Question: I have a 'Mainform' with 'textbox' and 'button' to search 'subform' record
it works fine when i directly open 'Mainform' and searching desire record
but when i open my form in 'Navigaition' form it gives me error.
<URL> What i have tried.
Below is my code:
'''
Private Sub cmdSearch_Click()
Dim MainFK As Long
MainFK = DLookup("MainformID", "Subform", "SubformID =" & Me.txtSearch)
Debug.Print MainFK
DoCmd.SearchForRecord acDataForm, "Mainform", acFirst, "MainformID=" &MainFK
End Sub
'''
See Screen Shot:

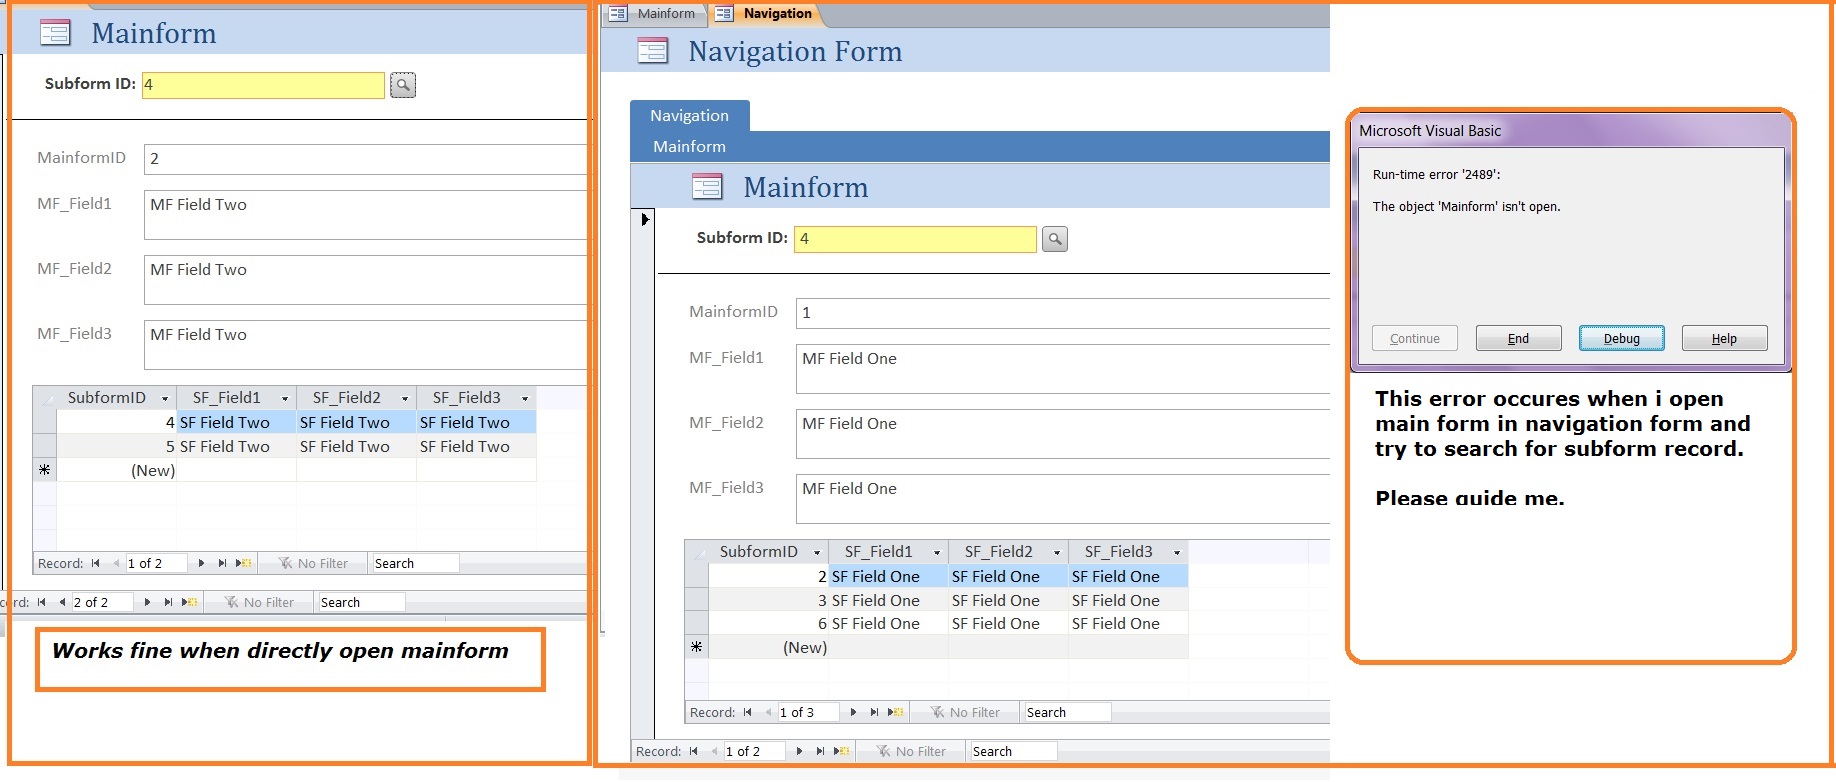
Answer: I think 'DoCmd.SearchForRecord' is tricky on subforms. Try this instead:
'''
Private Sub cmdSearch_Click()
Dim MainFK As Long
Dim rs As DAO.Recordset
Dim WhereStr As String
MainFK = DLookup("MainformID", "Subform", "SubformID =" & Me.txtSearch)
WhereStr = "MainformID=" & MainFK
With Me.Form
Set rs = .RecordsetClone
rs.FindFirst WhereStr
If _
rs.NoMatch _
Then
MsgBox "Subform record not match to mainform record"
Else
.Bookmark = rs.Bookmark
End If
End With
End Sub
'''
Here's your file back: <URL>